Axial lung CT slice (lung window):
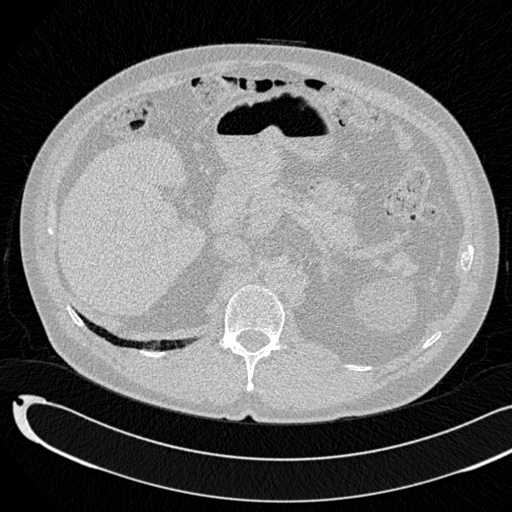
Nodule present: no